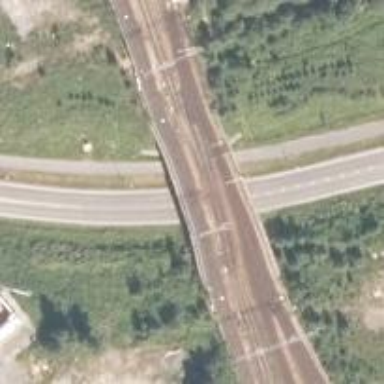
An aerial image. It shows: Railway spur bridge with electrified contact line.